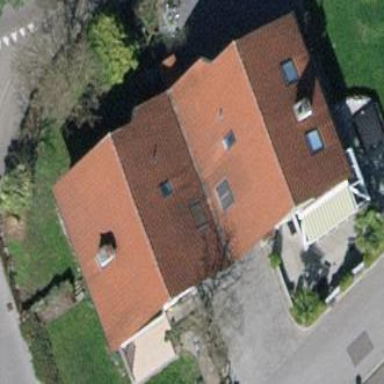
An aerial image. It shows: Simple house.